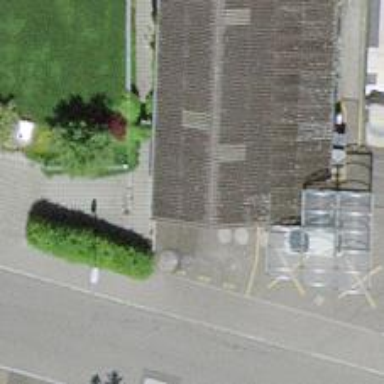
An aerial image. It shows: Car repair shop.